【题型】填空题　【知识点】立体几何　【难度】easy
已知圆锥的底面半径为 3, 侧面母线长为 5, 设该圆锥内半径最大的球的体积为 $V_1$, 圆锥的体积为 $V_2$,

则 $\frac{V_1}{V_2} =$ \underline{\quad\quad\quad} .
【解答】
【答案】 $\frac{3}{8}$

【解析】 由题知, 该圆锥内半径最大的球为圆锥的内切球,

过圆锥顶点与底面圆直径作纵截面,

易得圆锥高为 $\sqrt{5^2 - 3^2} = 4$. 故纵截面面积 $S = \frac{1}{2} \times 6 \times 4 = 12$.

故设内切球半径 $r, 12 = \frac{1}{2} \times (5 + 5 + 6)r \Rightarrow r = \frac{3}{2}$.

故 $V_1 = \frac{4}{3}\pi \times r^3 = \frac{9}{2}\pi, V_2 = \frac{1}{3}\pi \times 3^2 \times 4 = 12\pi$,

故 $\frac{V_1}{V_2} = \frac{9\pi}{2} \times \frac{1}{12\pi} = \frac{3}{8}$.

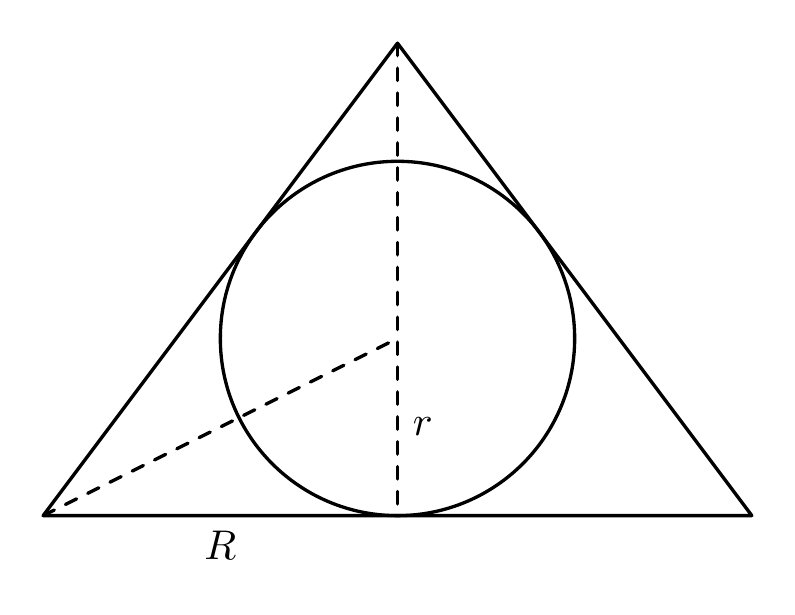